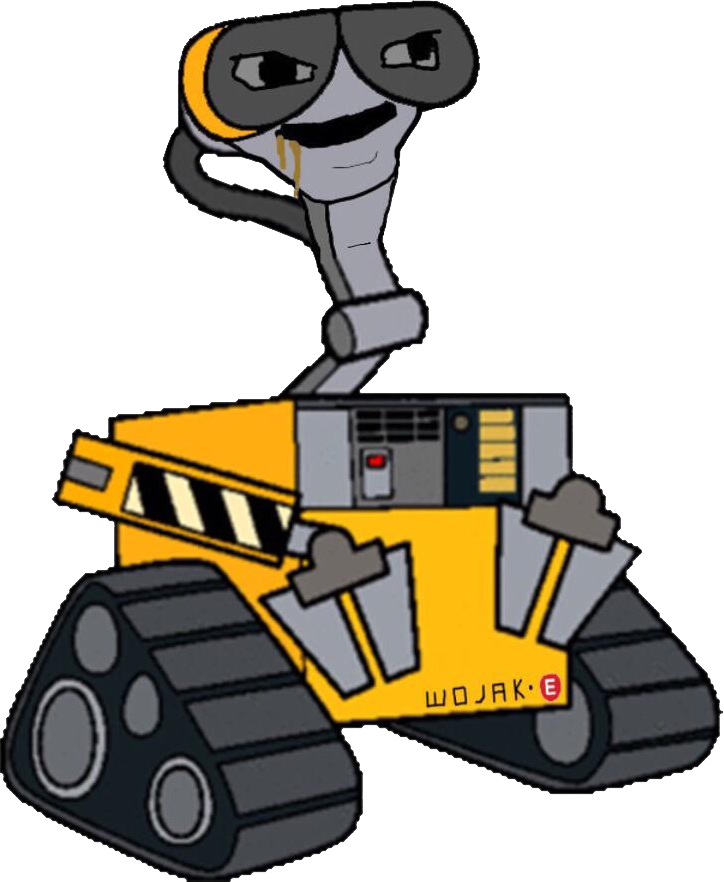
Label: 5_Brainlet